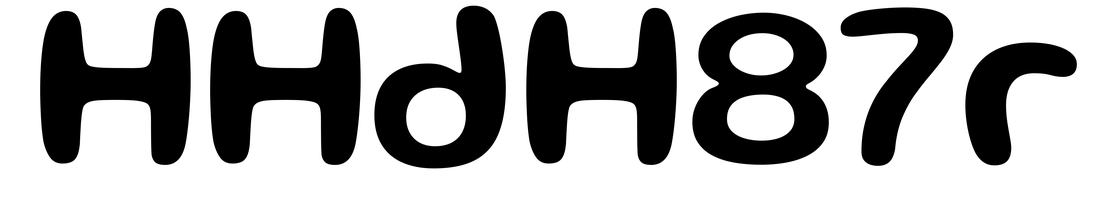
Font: Gluten_Medium